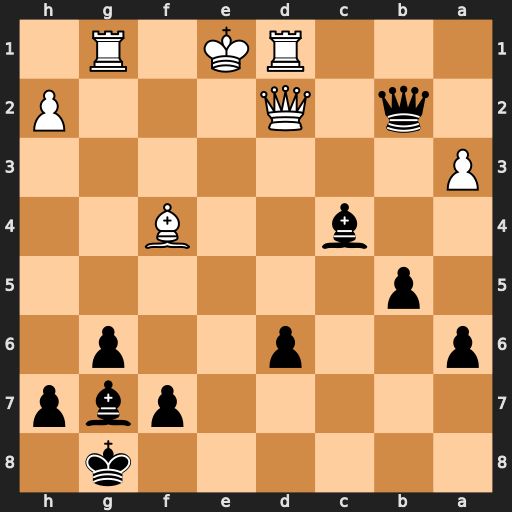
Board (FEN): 6k1/5pbp/p2p2p1/1p6/2b2B2/P7/1q1Q3P/3RK1R1
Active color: b
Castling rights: -
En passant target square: -
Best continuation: Bc3 Kf2 Bxd2